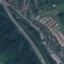
Land use / land cover: Highway